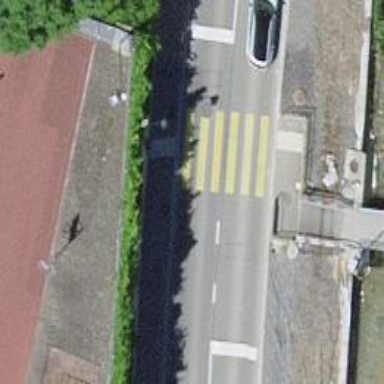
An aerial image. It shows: Road crossing with traffic signals.